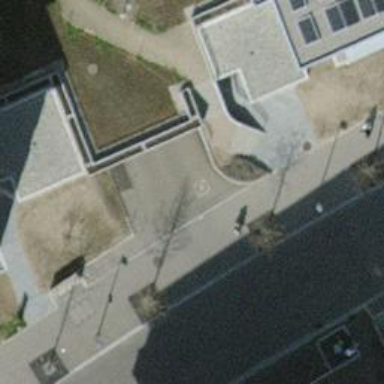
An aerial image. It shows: Parking entrance.